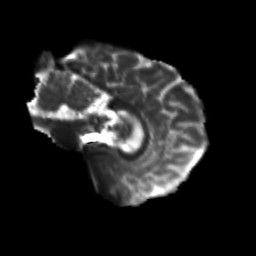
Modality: T2w
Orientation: sagittal
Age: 24
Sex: male
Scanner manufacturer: siemens
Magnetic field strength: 3 T
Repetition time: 3.5 s
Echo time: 0.125 s